四年级 · 算术
王老师为 16 名新生每人购买一套校服, 一共花了多少钱?

36 元

64 元
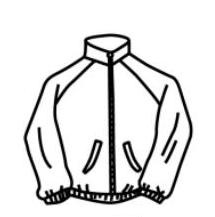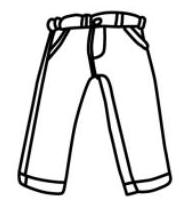
答案: 解1600 元

【分析】16 名新生每人一套校服, 则含有 16 件衣服和 16 条裤子, 因此用衣服的件数 $\times$ 每件衣服的钱数十裤子的条数 $\times$ 每条裤子的钱数＝王老师一共花的钱, 依此列式并根据乘法分配律的特点简算即可。

【详解】 $16 \times 36+16 \times 64$

$=16 \times(36+64)$

$=16 \times 100$

$=1600 （$ 元）

答: 王老师为 16 名新生每人购买一套校服, 一共花了 1600 元。

【点睛】此题考查的是经济问题的计算, 运用乘法分配律的特点进行解答更加简便。